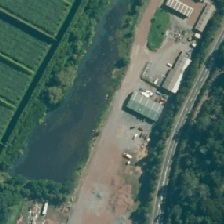
Land cover: urban_build_up